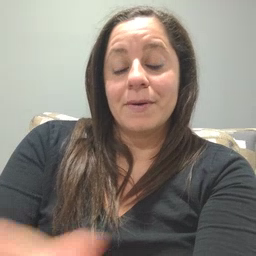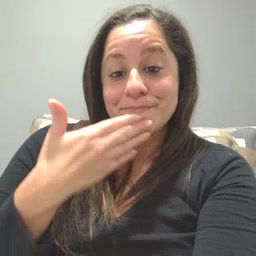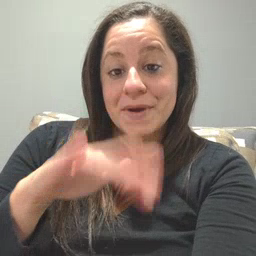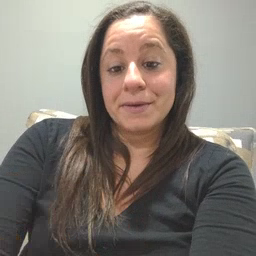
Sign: bad